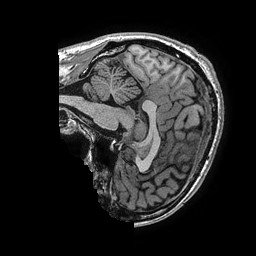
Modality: T1w
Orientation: sagittal
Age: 37
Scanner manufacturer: ge
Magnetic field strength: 3 T
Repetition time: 0.006952 s
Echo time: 0.00292 s